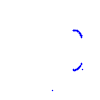
Particle: pion